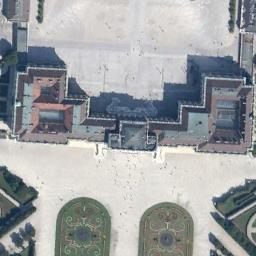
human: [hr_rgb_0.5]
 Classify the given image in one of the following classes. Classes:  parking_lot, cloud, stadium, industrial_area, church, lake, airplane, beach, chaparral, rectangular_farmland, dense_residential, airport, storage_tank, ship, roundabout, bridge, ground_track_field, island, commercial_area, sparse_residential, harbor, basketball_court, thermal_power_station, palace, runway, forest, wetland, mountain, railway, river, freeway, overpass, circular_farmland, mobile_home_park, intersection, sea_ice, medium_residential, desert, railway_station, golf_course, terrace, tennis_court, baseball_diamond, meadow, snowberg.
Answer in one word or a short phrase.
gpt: palace